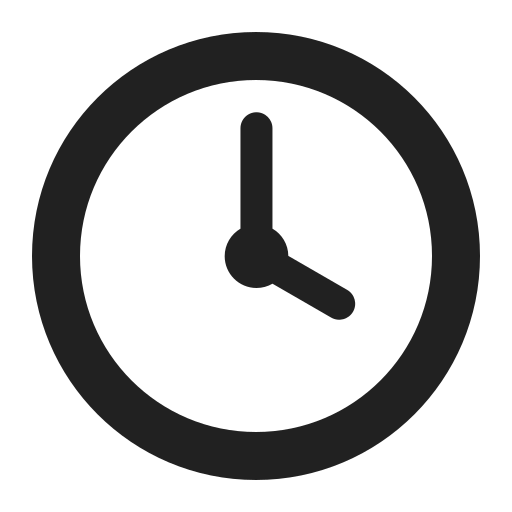
four oclock high contrast